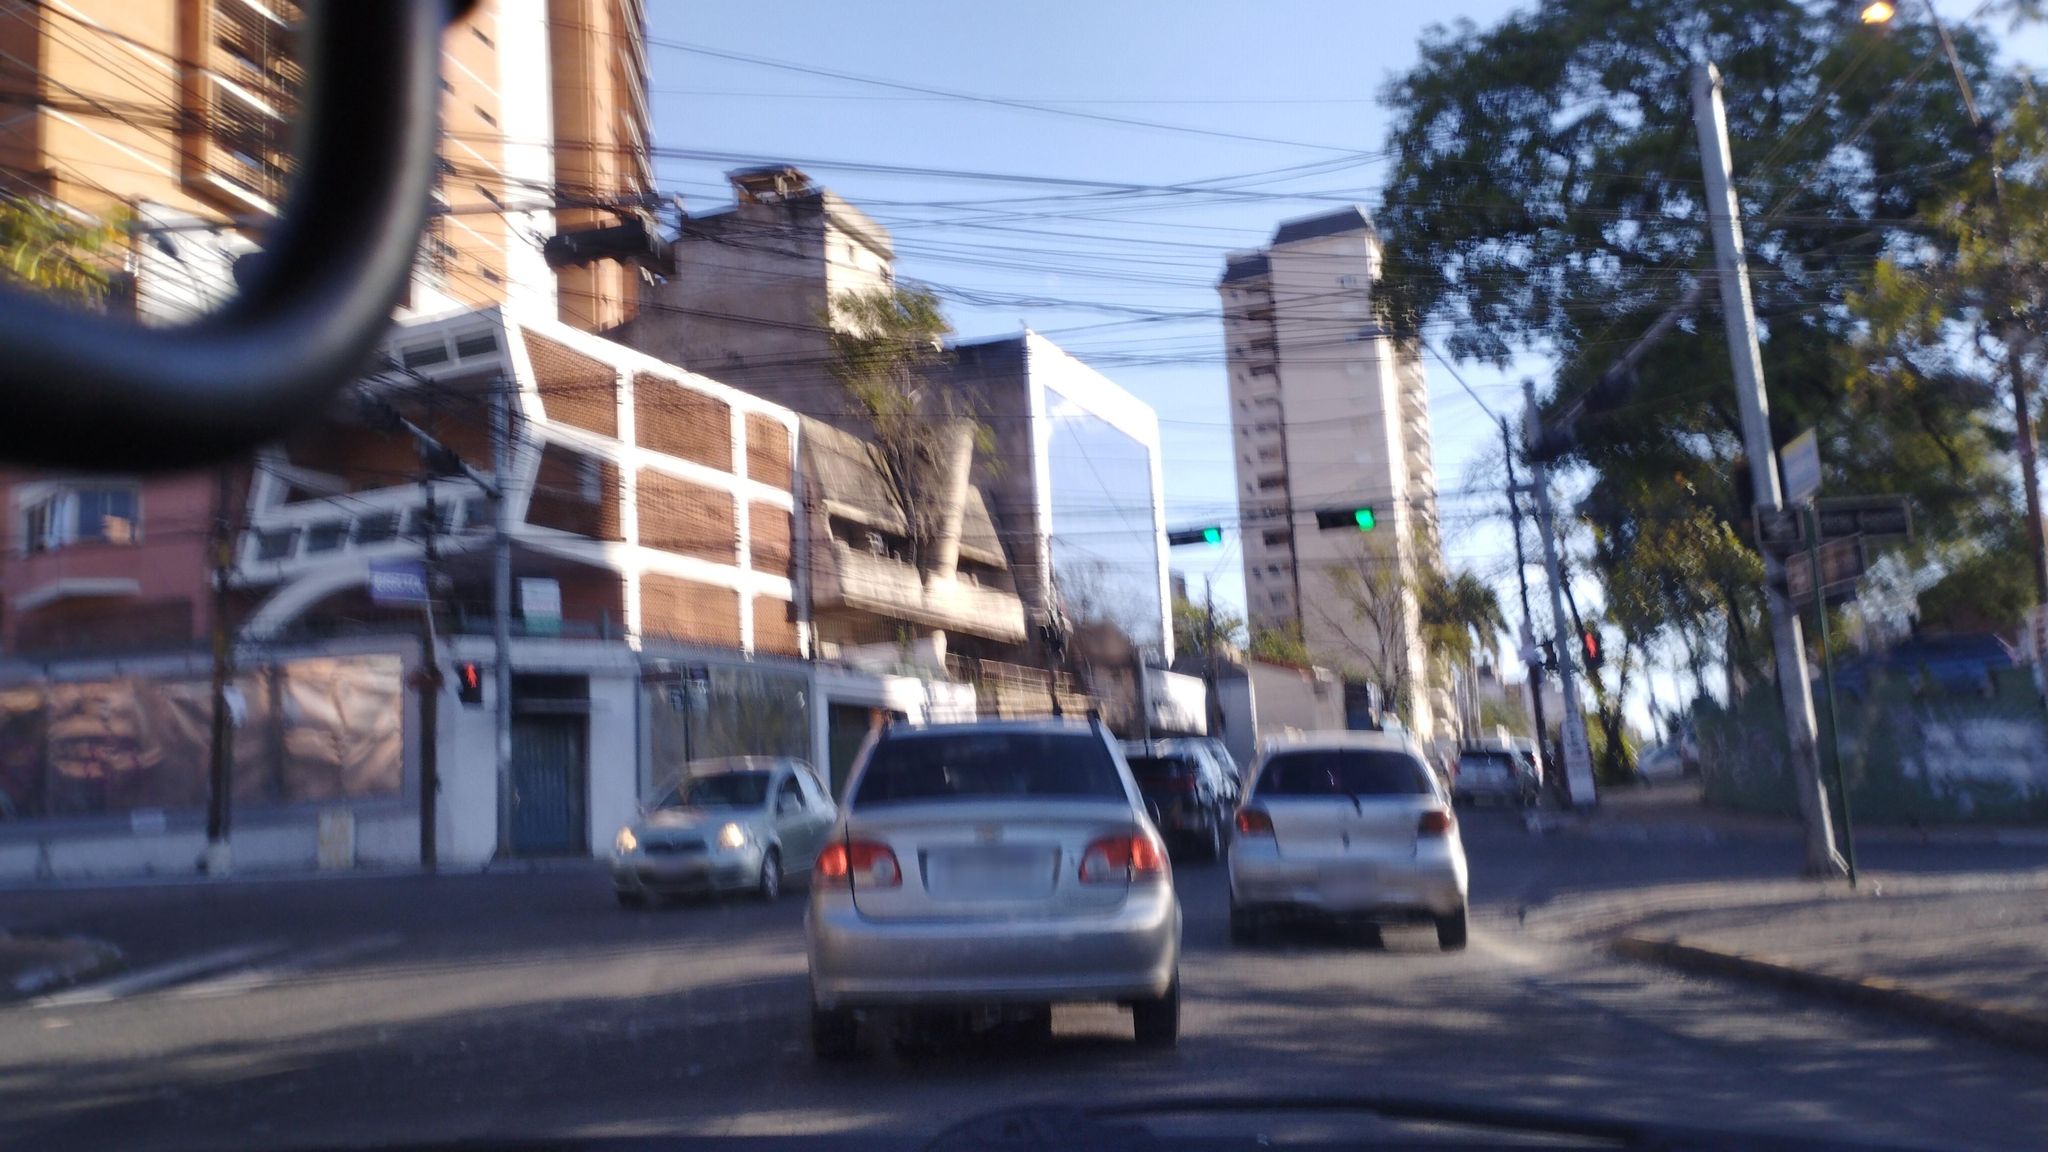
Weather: clear
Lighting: day
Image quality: good
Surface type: driving surface
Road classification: primary
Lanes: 2.0
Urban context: urban centre
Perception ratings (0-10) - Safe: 5.21, Lively: 6.41, Beautiful: 8.5, Boring: 6.61, Depressing: 1.99, Wealthy: 4.27